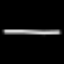
Label: line